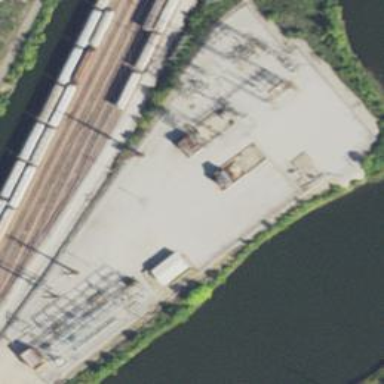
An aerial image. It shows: Transmission-level power substation.